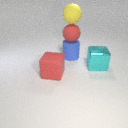
large yellow rubber sphere above large blue rubber cylinder